Question: I'm working on a loading spinner which uses a white + transparent image and a background color to color the spinner according to the user's color scheme.
I put together a mock-up (which includes a speed adjuster, 2 sizes, and several color options), and it looks great. Except on IE!

IE 11 renders the edges of the containing div at < 1 pixel but > 0 pixels. It's a bug in IE, and I can't rely on Microsoft to fix it in the next two weeks, so I need a workaround.
How can I get these unsightly lines to disappear?
So far I've tried setting the background-color on the 'img' instead of the 'div' containing it, but the same thing happens. I could try doing something with a second image and z-indexes, but I'd really like to just keep it to an html + css fix, and preferably not a nasty IE-specific css hack.
css:
'''
div.loading-text {
margin-left: 20px;
display: inline-block;
/*font-weight: bold;*/
font-family: Arial, Helvetica, sans-serif;
font-size: 13px;
}
div.loading-box {
margin: 40px 20px 10px 20px;
border: solid 2px #999;
padding: 30px;
}
div.spinner-wrapper {
display: inline-block;
vertical-align: middle;
overflow: hidden;
}
div.spinner {
-webkit-animation:spin 5s linear infinite;
-moz-animation:spin 5s linear infinite;
animation:spin 5s linear infinite;
}
@-moz-keyframes spin {
100% { -moz-transform: rotate(360deg); }
}
@-webkit-keyframes spin {
100% { -webkit-transform: rotate(360deg); }
}
@keyframes spin {
100% { -webkit-transform: rotate(360deg); transform:rotate(360deg); }
}
div.loading-box {
width: 195px;
}
div.loading-box .spinner {
width: 35px;
height: 35px;
}
'''
html:
'''
<div class="loading-box">
<div class="spinner-wrapper">
<div class="spinner">
<img src="http://i.imgur.com/vNGu85p.png" height="35" width="35"/>
</div>
</div>
<div class="loading-text">Loading your data . . .</div>
</div>
'''
<URL>
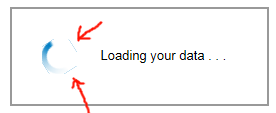
Answer: My solution was not what I'd call ideal, but it works. So if you have a better solution, I'll gladly give you the Accept points!
I modified the image to be 37x37px instead of 35x35px, with the outermost pixels being white.
I added a margin--top and -left of -1px to the image's css.
I set the div wrapping the image to be height & width 35px.
This causes the edge of the image to extend beyond the color div by 1 pixel on all four sides, effectively covering IE's rendering mistake.
jsfiddle: <URL>
css changes:
'''
.spinner img {
margin-left: -1px;
margin-top: -1px;
}
div.spinner-wrapper {
display: inline-block;
vertical-align: middle;
overflow: hidden;
width: 37px;
height: 37px;
padding-left: 2px;
padding-top: 2px;
}
'''
html changes:
'''
<img src="http://i.imgur.com/2iPifF0.png" height="37" width="37"/>
'''